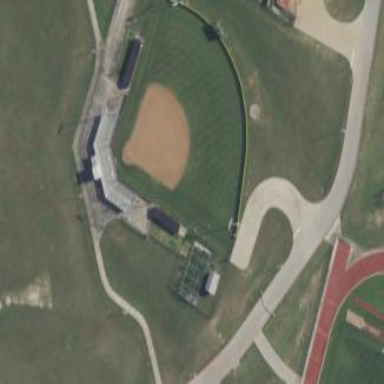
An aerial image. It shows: Softball pitch for leisure sports.